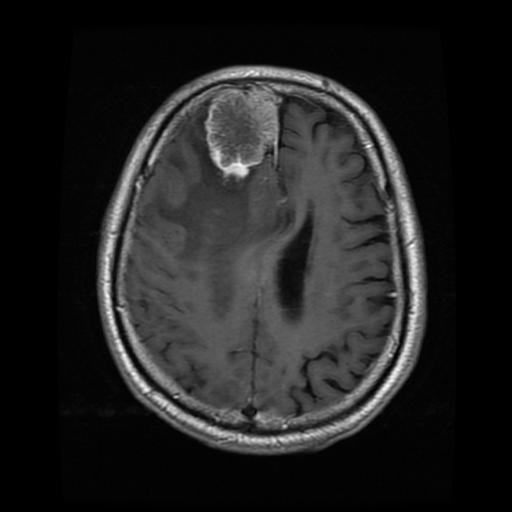
Label: meningioma